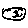
Label: cat